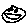
Label: smiley face